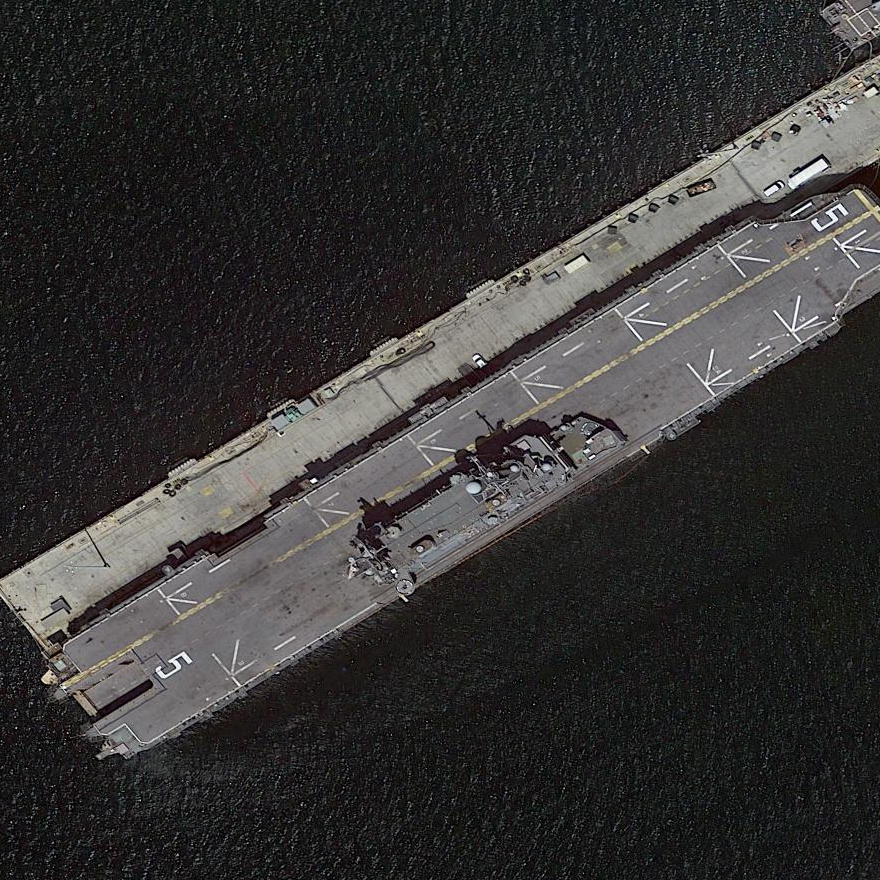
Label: assault